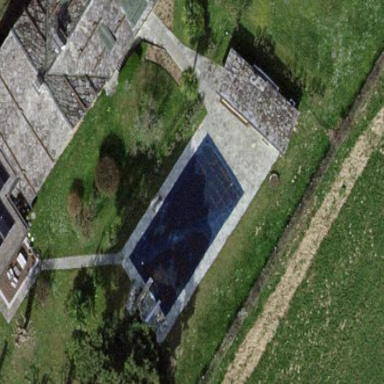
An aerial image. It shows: Swimming pool located in leisure land.